Question: It is my first time to use AMPL to solve a problem.
Could anyone tell me why does this program gives me Invalide Subcript x[2,1,1] ?
Thanks !
'''
param K; #number of customers
param T; #number of orders
param J; #number of fabs
param I; #number if items
param A {i in 1..I, t in 1..T}; #quantity of item i requested in order t
param P { t in 1..T}; # price of order t if fully fulfilled
param C {i in 1..I, j in 1..J}; #number of items i that can be produced by fab j per hour
param Cap {j in 1..J}; #capacity hours for fab j
set list {j in 1..J}= {i in 1..I: C[i,j] <>0}; #set of items that can be produced by firm j
set nonlist {j in 1..J}= {i in 1..I: C[i,j] =0}; #set of items that cannot be produced by firm j
var x {i in 1..I, j in 1..J, t in i..T}; #optimal quantity of item i produced by fab j for order t
maximize profit:
#sum {i in 1..I, j in 1..J, t in 1..T} (P[t]*(x[i,j,t] / (sum{ i in 1..I} A[i,t]))); #written like that doesn't work?!
sum{t in 1..T} (P[t]*((sum{i in 1..I, j in 1..J} x[i,j,t])/(sum {i in 1..I} A[i,t])));
subject to limit {i in 1..I, t in 1..T}: sum {j in 1..J} x[i,j,t] <= A[i,t] ; #cannot produce more than ordered for each item i in each order t
subject to capacity {j in 1..J} : sum { t in 1..T, i in list[j]} (x [i,j,t] / C[i,j]) <= Cap [j]; #cannot produce more than maximum capacity for each fab j
subject to realistic {j in 1..J, i in nonlist[j], t in 1..T}: x[i,j,t] =0; # firm j cannot produce item i if C[i,j]=0
subject to nonnegativity {i in 1..I, j in 1..J, t in 1..T}: x[i,j,t] >= 0;
'''
The data file is
'''
param T := 10;
param J:= 8;
param I:= 12;
param A:
1 2 3 4 5 6 7 8 9 10 :=
1 0 1000 0 0 5000 0 0 2000 1500 0
2 0 2000 0 4000 0 <PHONE> 2000 0 0
3 0 0 1500 0 0 3500 500 0 3000 0
4 2000 0 0 0 0 1500 <PHONE> 2000
5 3000 0 0 5000 1500 0 0 1000 500 0
6 0 1000 0 0 2500 0 5000 0 1000 0
7 0 0 5000 0 0 0 0 <PHONE> 0
8 0 0 4000 0 0 3000 0 0 2000 2000
9 0 0 6000 8000 2500 0 0 0 500 0
10 5000 0 0 0 0 0 0 2000 3000 3000
11 0 3000 0 2000 0 1500 0 3000 500 0
12 0 0 2000 3000 0 <PHONE> <PHONE> ;
param P :=
1 5500
2 4300
3 9300
4 8600
5 8000
6 6700
7 4700
8 7000
9 9600
10 7200 ;
param Cap :=
1 840
2 750
3 610
4 470
5 560
6 240
7 1250
8 930;
param C:
1 2 3 4 5 6 7 8 :=
1 10 5 0 25 20 40 0 0
2 5 0 20 0 15 0 5 10
3 10 15 30 0 20 40 0 0
4 10 0 5 20 0 50 15 15
5 5 0 0 25 0 50 15 15
6 0 5 10 40 15 0 5 0
7 20 10 0 5 30 0 10 0
8 50 15 10 0 0 30 5 0
9 40 20 30 0 0 0 10 20
10 0 25 15 0 15 45 5 0
11 0 20 0 30 0 20 15 5
12 0 0 30 15 20 0 10 20;
'''
Running command gives result Invalide Subcript x[2,1,1]:

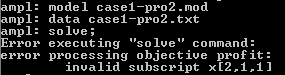
Answer: The variable 'x[2,1,1]' doesn't exist because 'x' is indexed over '{i in 1..I, j in 1..J, t in i..T}', so when 'i' is 2, 't' goes from 2 to 'T'. You should either change the declaration of 'x' to something like
'''
var x {i in 1..I, j in 1..J, t in 1..T};
'''
or change the indexing in the declaration of 'profit' and, possibly, constraints to be consistent with the indexing of 'x'.